Aerial crown-view tile of a tropical tree (Barro Colorado Island, Panama), acquired 20250414:
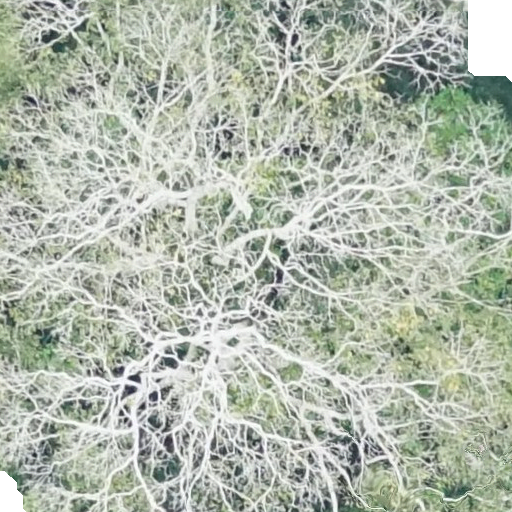
Species: Dipteryx oleifera
GBIF accepted scientific name: Dipteryx oleifera
Crown area: 648.058 m²